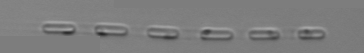
Label: Skeletonema